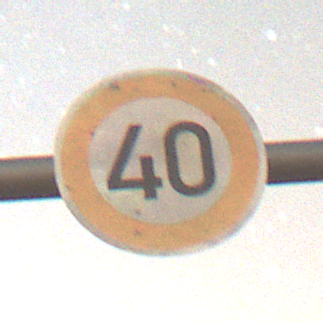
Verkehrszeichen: Geschwindigkeit40
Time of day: Night
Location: Outdoor (Nature)
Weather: Clear
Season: NotSpecified
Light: Natural